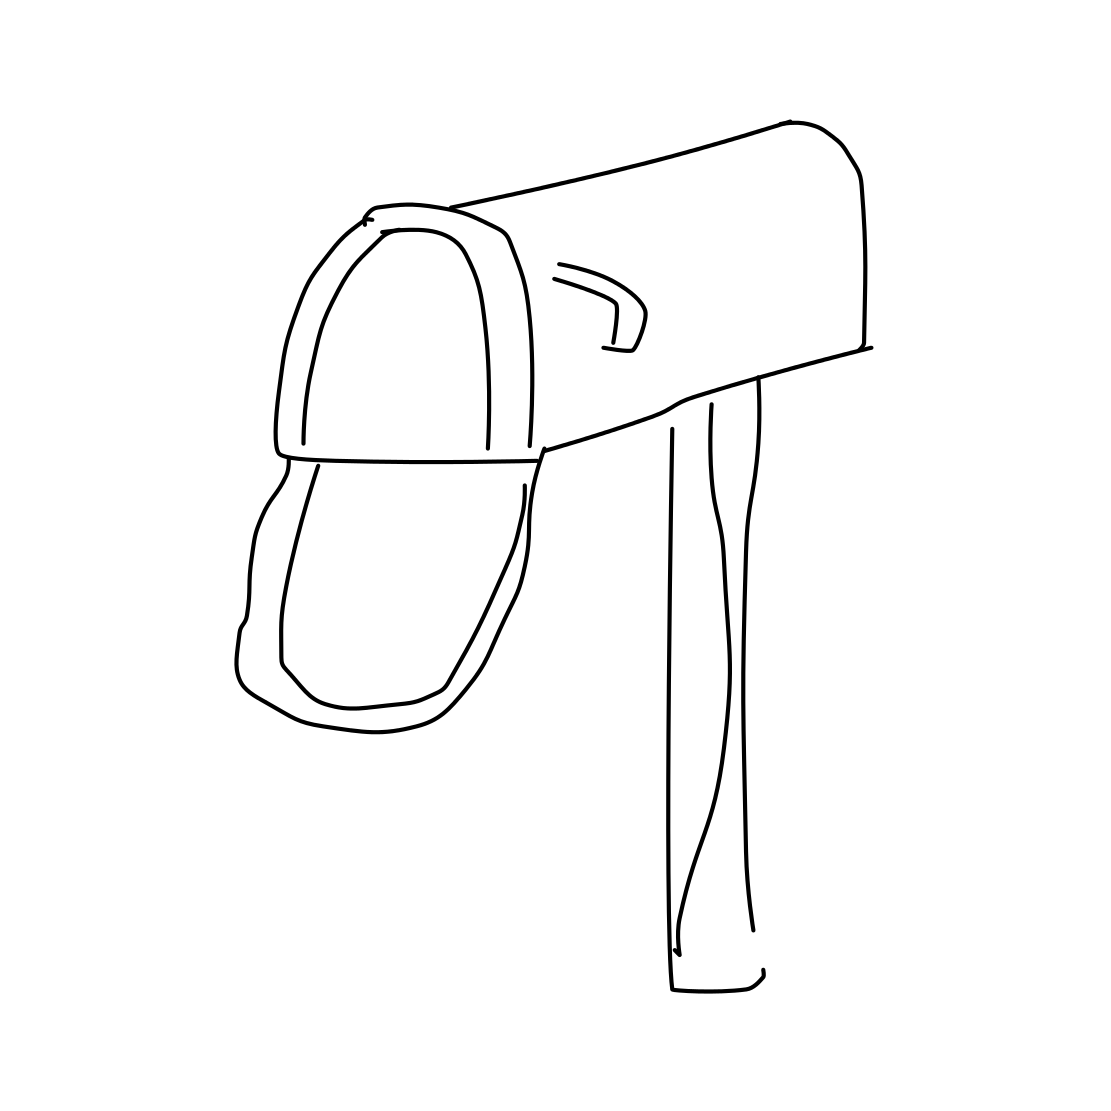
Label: mailbox